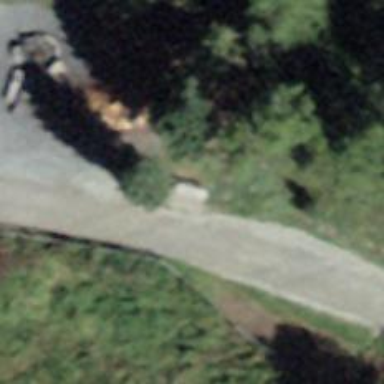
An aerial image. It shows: Bench for seating.